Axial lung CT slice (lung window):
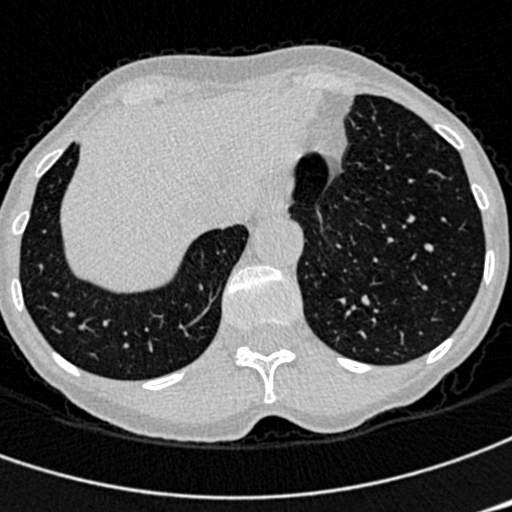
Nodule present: no